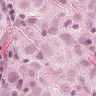
Metastatic tissue present: yes